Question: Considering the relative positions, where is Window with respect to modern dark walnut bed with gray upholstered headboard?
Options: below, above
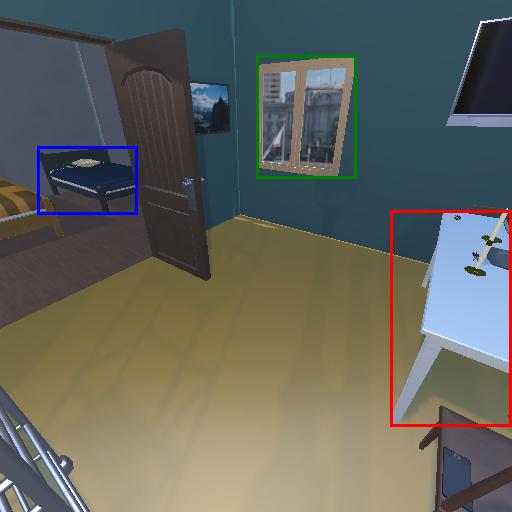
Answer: below